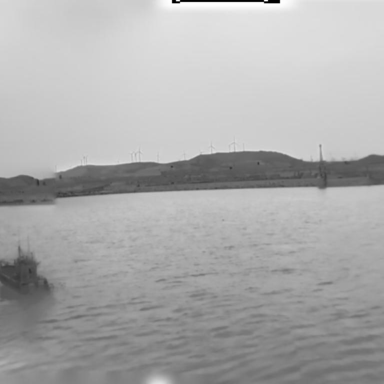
There is a bulk_carrier in the infrared image.